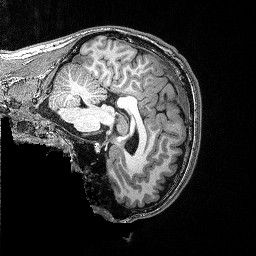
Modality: T1w
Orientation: sagittal
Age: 26
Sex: male
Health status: ill
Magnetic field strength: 3 T
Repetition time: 2.53 s
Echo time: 0.00331 s